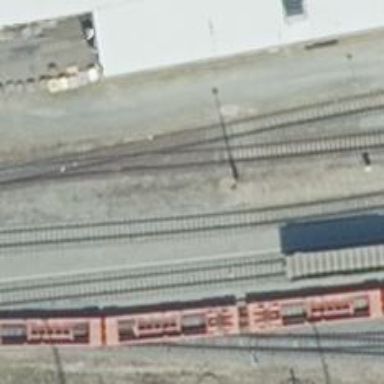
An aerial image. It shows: Abandoned railway yard.